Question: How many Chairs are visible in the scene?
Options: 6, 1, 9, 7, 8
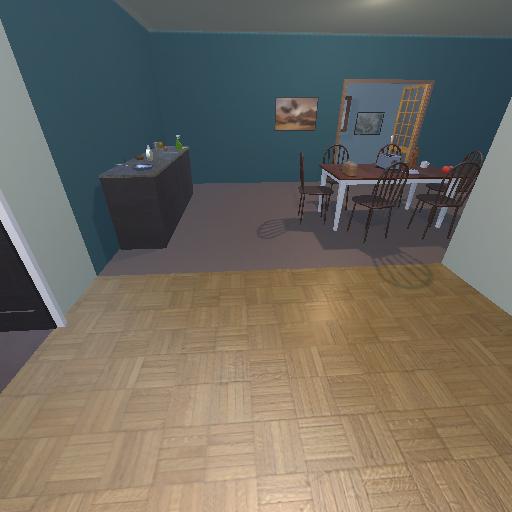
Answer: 6